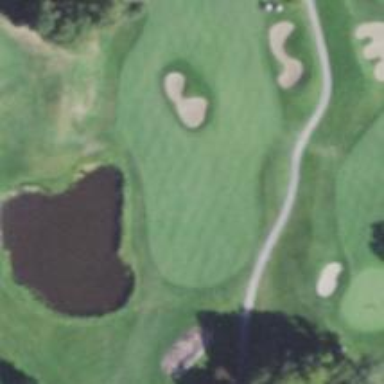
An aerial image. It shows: Golf hole.